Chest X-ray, PA view. Patient: 32 years old, sex F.
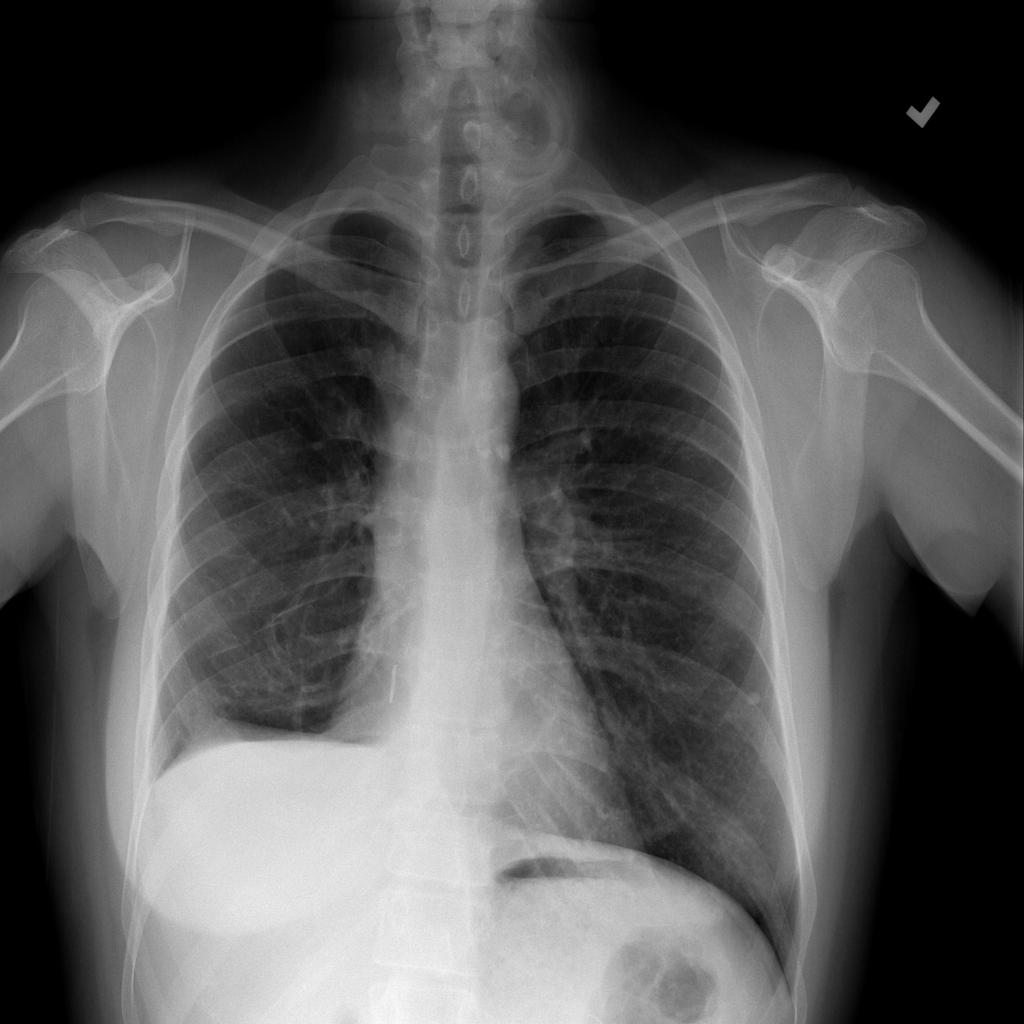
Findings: No Finding